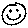
Label: smiley face